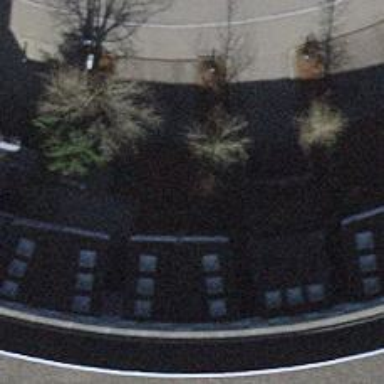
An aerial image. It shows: Urban tree adding natural touch to the cityscape.